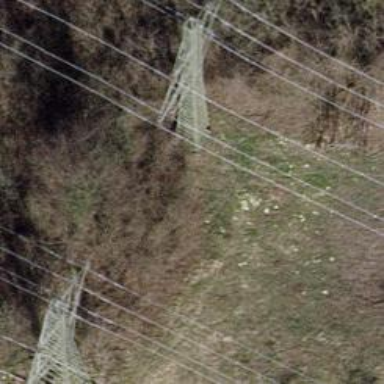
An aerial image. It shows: Power line in the image.